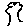
Label: tree